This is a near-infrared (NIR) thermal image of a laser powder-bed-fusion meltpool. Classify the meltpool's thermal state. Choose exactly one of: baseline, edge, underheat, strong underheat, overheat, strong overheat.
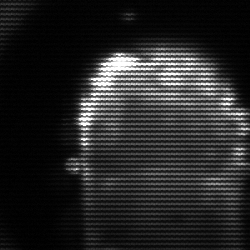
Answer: baseline